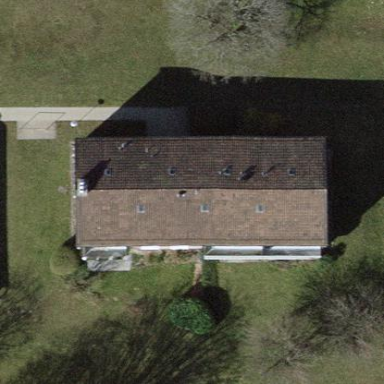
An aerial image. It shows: Building with pitched roof.